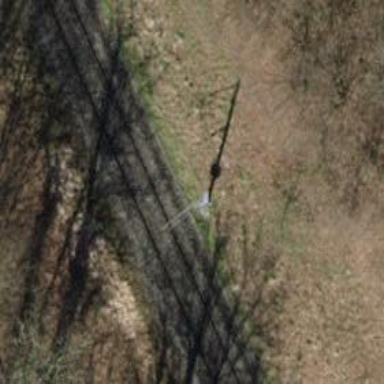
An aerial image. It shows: Railway signal.